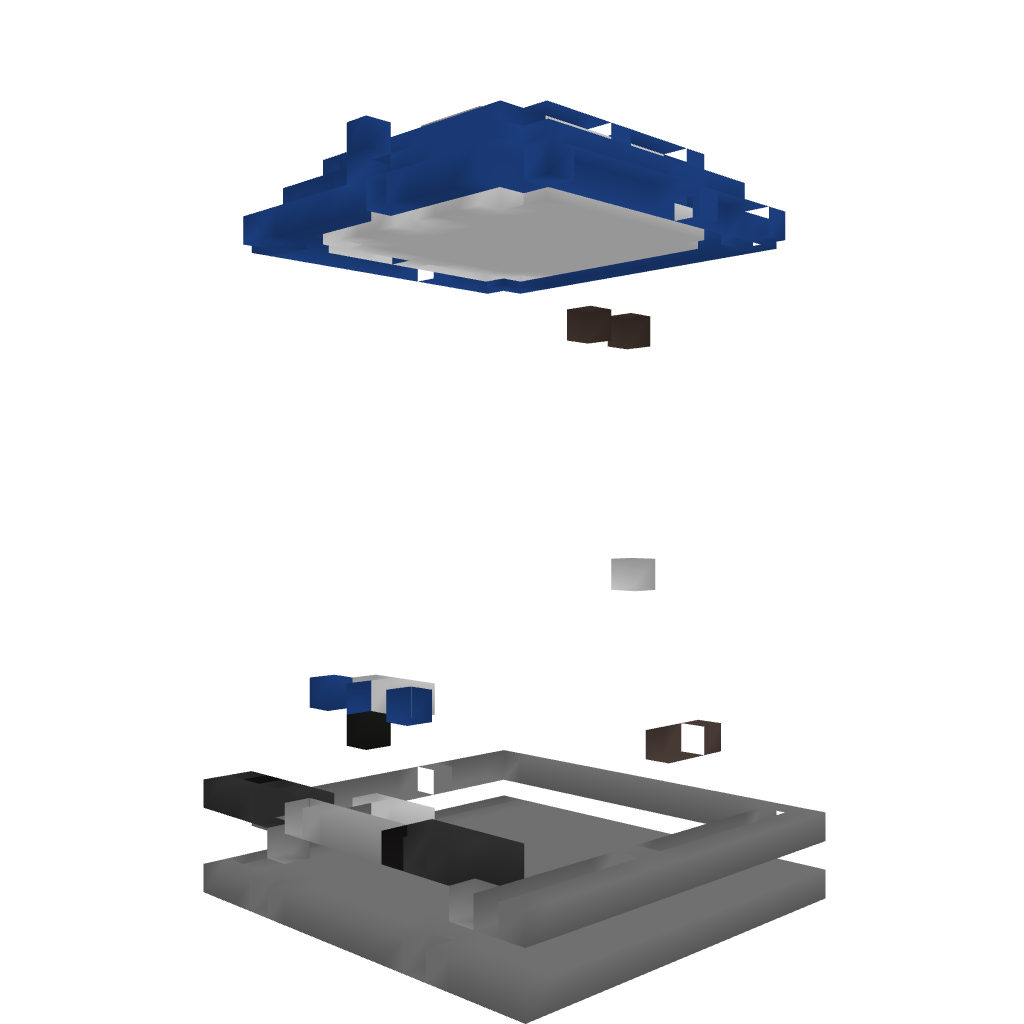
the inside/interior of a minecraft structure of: Obi's Pokemart